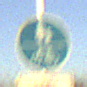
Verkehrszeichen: GemeinsamerGehUndRadweg
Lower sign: BesondereFahrzeugeUndTransportgueter6
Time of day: SunriseSunset
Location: Outdoor (RoadRail)
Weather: Clear
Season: NotSpecified
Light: Natural